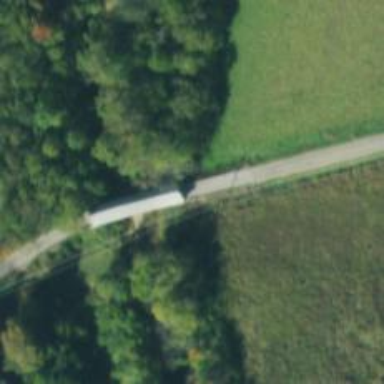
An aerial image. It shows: Covered bridge over tertiary road.